Question: I have somehow made my Project Navigator red and I can't seem to find out how to get it back to normal.

I'm using Xcode Version 14.2 (14C18).
Does anyone know how to fix this?
I have tried googling the issue but I only seem to find the problem where the file name turns red which means the file can't be located by Xcode.
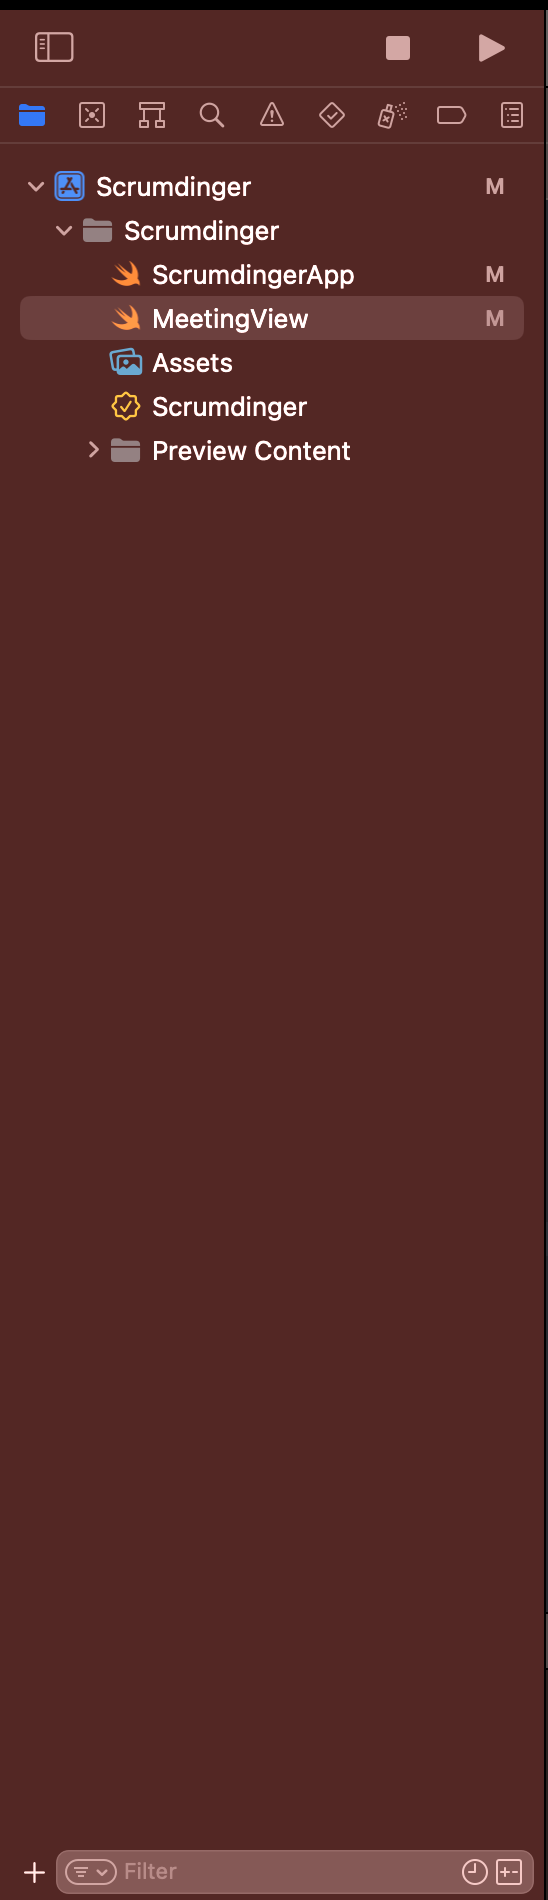
Answer: Rebooting macOS, without reopening windows, solved the issue.